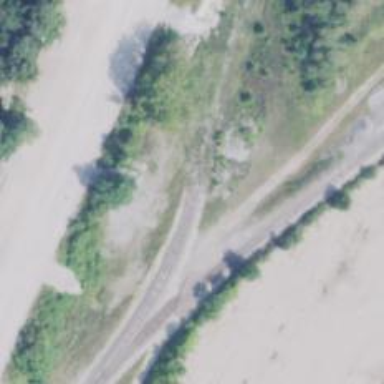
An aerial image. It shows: Abandoned railway.